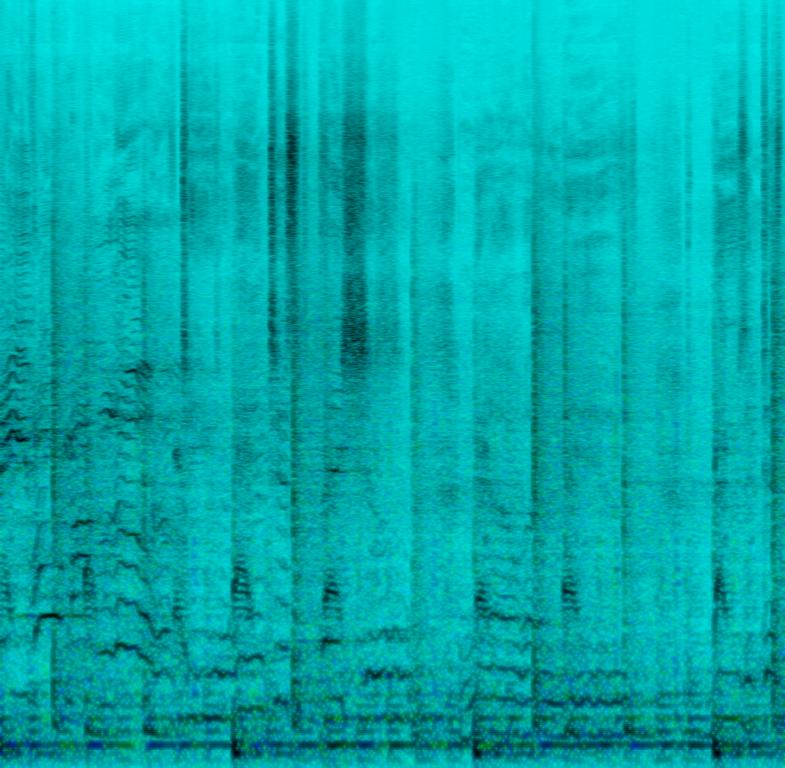
A male vocalist sings this emphatic rock. The tempo is medium with vigorous electric guitar, synthesiser arrangement, groovy bass line and intense drumming. The vocals are soft ,sad, lonely, poignant, mellow, and melodic in contrast to the intense instrumentation. This song is Blues-Rock.